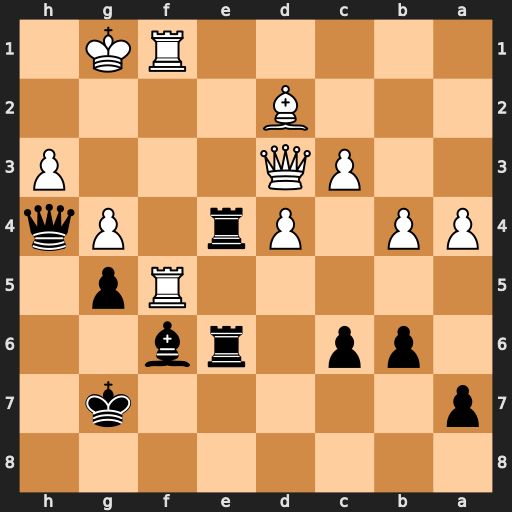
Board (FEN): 8/p5k1/1pp1rb2/5Rp1/PP1Pr1Pq/2PQ3P/3B4/5RK1
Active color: b
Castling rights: -
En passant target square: -
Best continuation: Re3 Qxe3 Rxe3